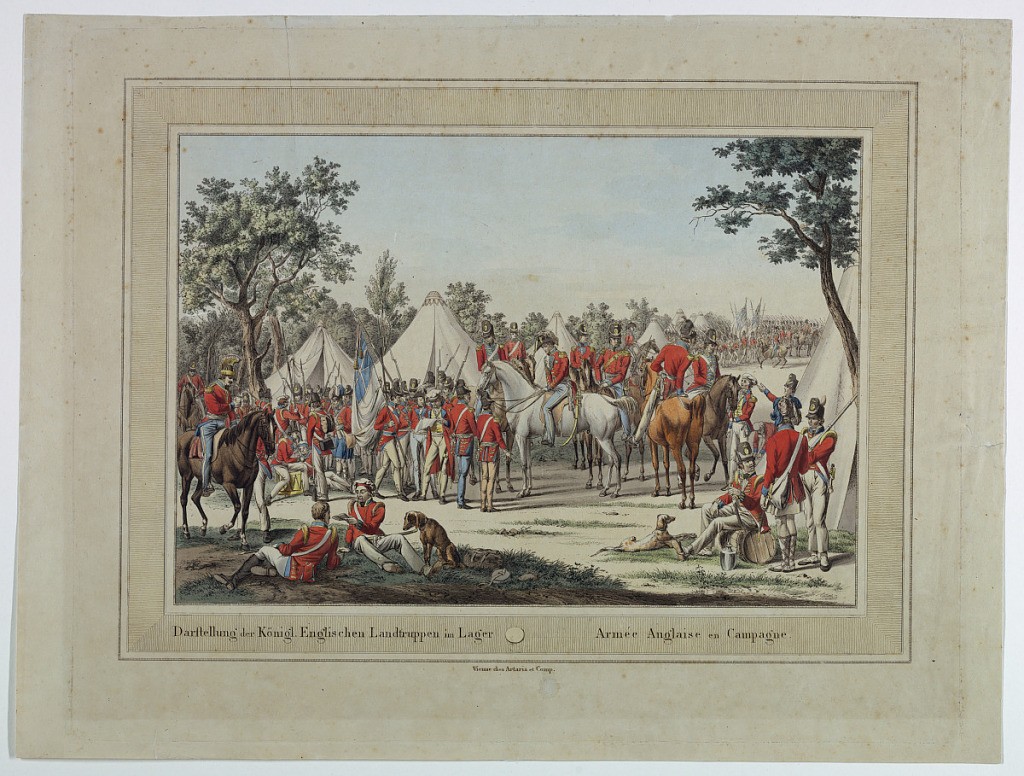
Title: The English Army on Campaign
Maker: Artaria and Co., founded 1770
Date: ca. 1810
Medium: Engraving, brush and watercolor on cream-colored paper
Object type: Print
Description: A company of English soldiers is seen about to break camp and head on the march. A group of officers are on horseback in the immediate foreground.